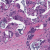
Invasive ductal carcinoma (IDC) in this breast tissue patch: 0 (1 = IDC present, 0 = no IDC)